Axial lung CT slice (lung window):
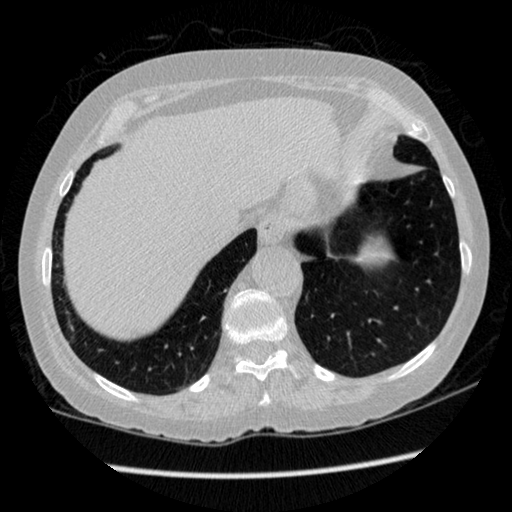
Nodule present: no